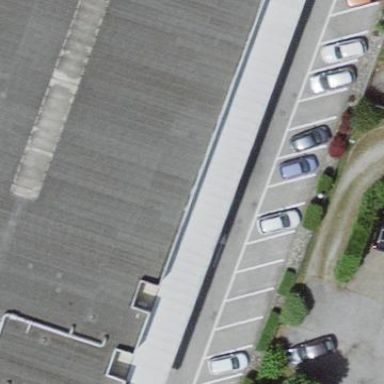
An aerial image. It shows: View of roof of building.